八年级 · 解析几何
如图, 矩形 $A O B C$ 的面积为 4 , 反比例函数 $y=\frac{k}{y}$ 的图像的一支经过矩形对角线的交点 $P$, 则该反比例函数的解析式是 $(\quad)$
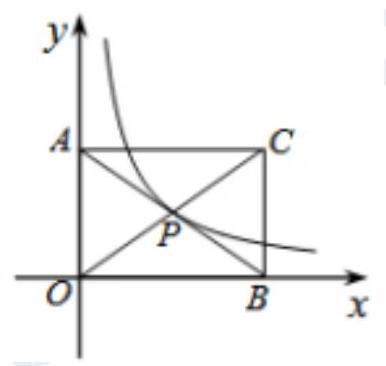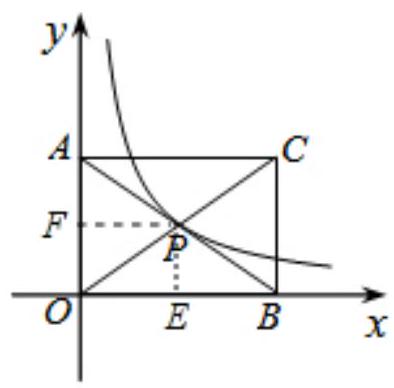
A. $y=\frac{1}{2 x}$
B. $y=\frac{2}{x}$
C. $y=\frac{4}{x}$
D. $y=\frac{1}{x}$

答案: D
解析: 过点 $P$ 作 $P E \perp x$ 轴, $P F \perp y$ 轴, 如图,

$\because$ 点 $P$ 为矩形 $A O B C$ 对角线的交点,

$\therefore$ 矩形 $O E P F$ 的面积 $=\frac{1}{4}$ 矩形 $A O B C$ 的面积 $=\frac{1}{4} \times 4=1$,

$\therefore|k|=1$,

而 $k>0$,

$\therefore k=1$

$\therefore$ 过 $P$ 点的反比例函数的解析式为 $y=\frac{1}{x}$.

故选 $D$.